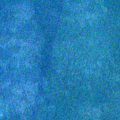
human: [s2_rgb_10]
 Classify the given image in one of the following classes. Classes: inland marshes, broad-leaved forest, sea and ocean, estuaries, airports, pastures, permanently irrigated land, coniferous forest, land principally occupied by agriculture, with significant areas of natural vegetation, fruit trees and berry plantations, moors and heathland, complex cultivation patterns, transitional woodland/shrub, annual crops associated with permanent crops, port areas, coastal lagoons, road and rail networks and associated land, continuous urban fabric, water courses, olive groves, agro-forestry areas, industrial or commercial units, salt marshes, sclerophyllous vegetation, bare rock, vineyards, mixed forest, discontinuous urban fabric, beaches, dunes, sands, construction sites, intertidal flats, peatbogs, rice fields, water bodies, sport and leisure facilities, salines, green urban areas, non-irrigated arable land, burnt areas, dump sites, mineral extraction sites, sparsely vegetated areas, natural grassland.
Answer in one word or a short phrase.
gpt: sea and ocean